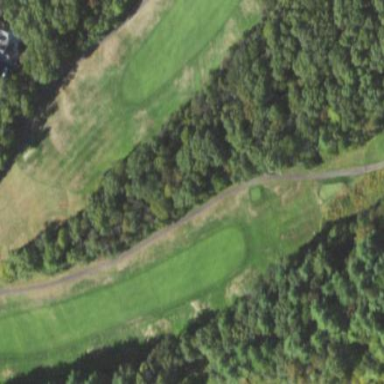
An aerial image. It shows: Rough area on grassy golf course.